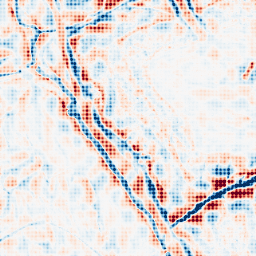
Category: wavelet
Decomposition family: wavelet_biorthogonal
Decomposition parameters: wavelet: bior3.5
level: 4
Upsampling method: sinc_blackman
Upsampling parameters: scale: 8
kernel_size: 8
Upsampling scale: 8